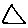
Label: triangle